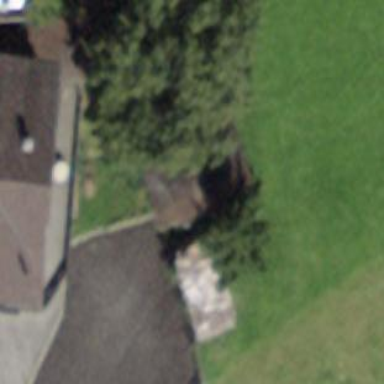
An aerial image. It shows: Barn.